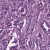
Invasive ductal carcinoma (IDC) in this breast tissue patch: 1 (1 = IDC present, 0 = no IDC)